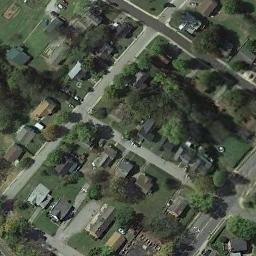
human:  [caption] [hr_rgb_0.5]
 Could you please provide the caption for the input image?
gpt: There are many trees in the middle residential area .

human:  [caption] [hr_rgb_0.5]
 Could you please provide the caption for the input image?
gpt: There are only a few houses in a mid-sized residential area .

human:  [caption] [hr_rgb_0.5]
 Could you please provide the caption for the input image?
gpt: The medium residential is on the grass next to some trees and road .

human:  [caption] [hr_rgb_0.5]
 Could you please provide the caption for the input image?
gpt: The medium residential area has some houses and trees on the grass and some roads go through the medium residential area .

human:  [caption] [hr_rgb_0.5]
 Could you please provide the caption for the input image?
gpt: There are some green trees and buildings on the medium residential area .